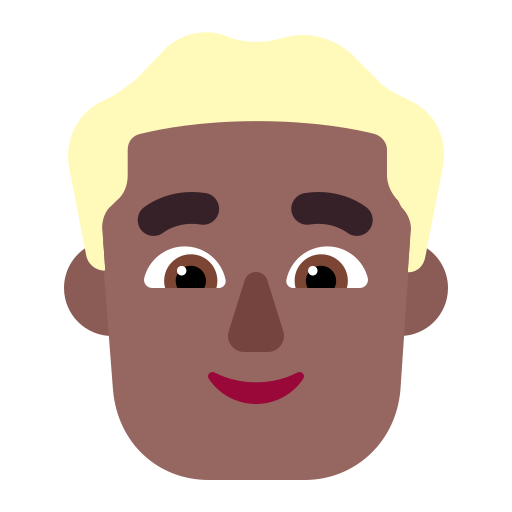
man blonde hair flat  dark